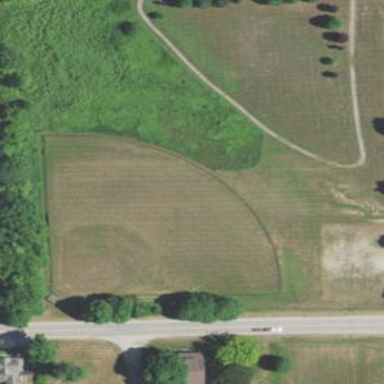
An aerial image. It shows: Baseball pitch for leisure and sports activities.